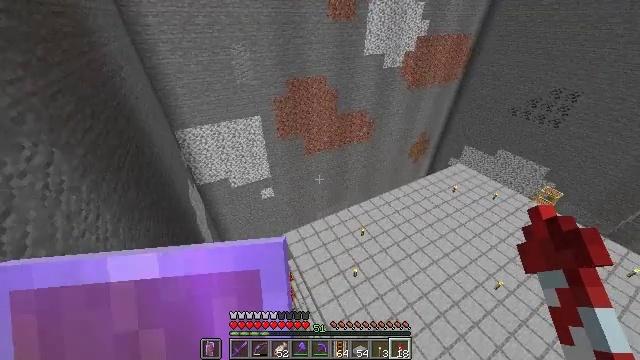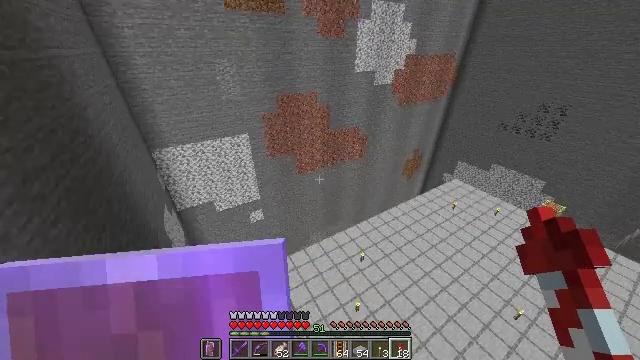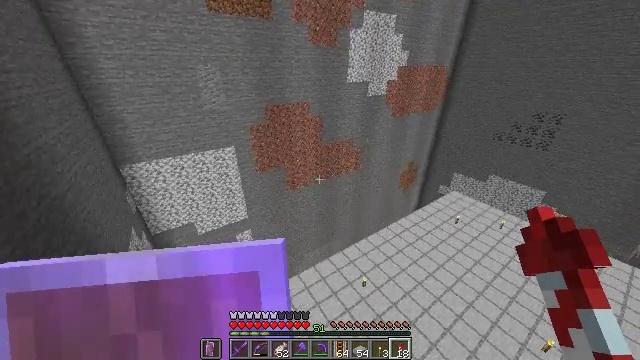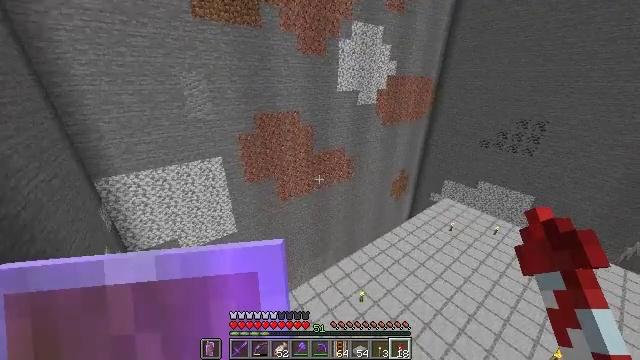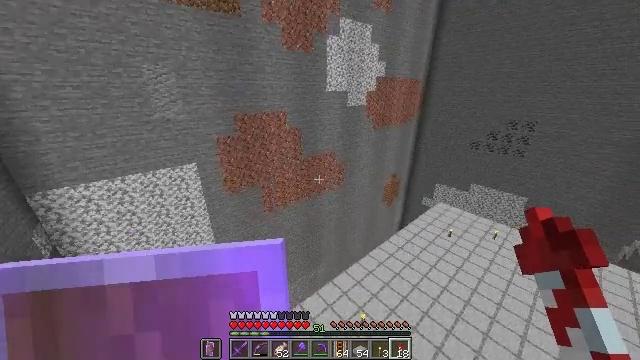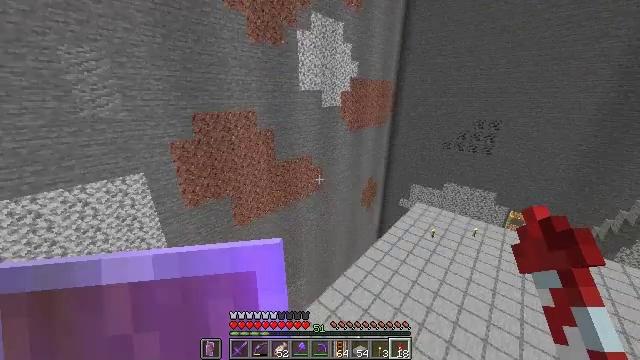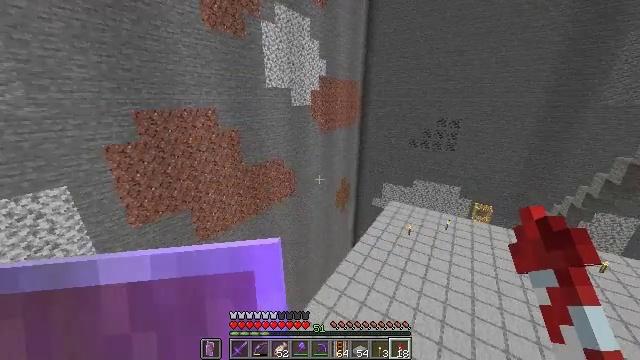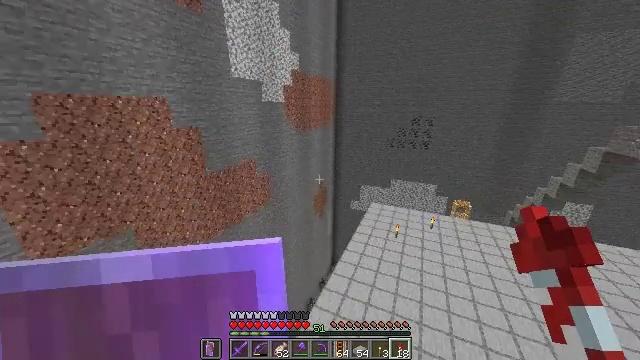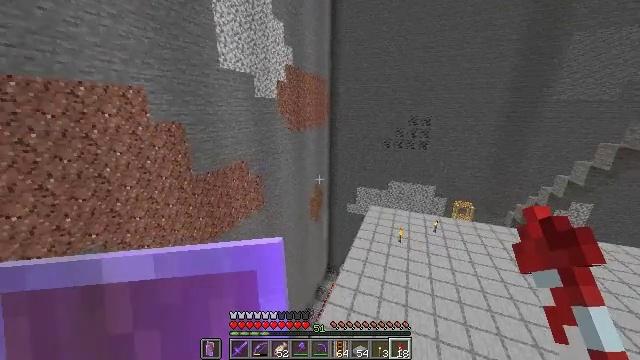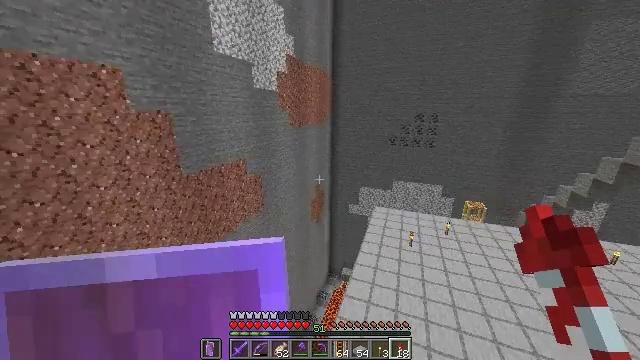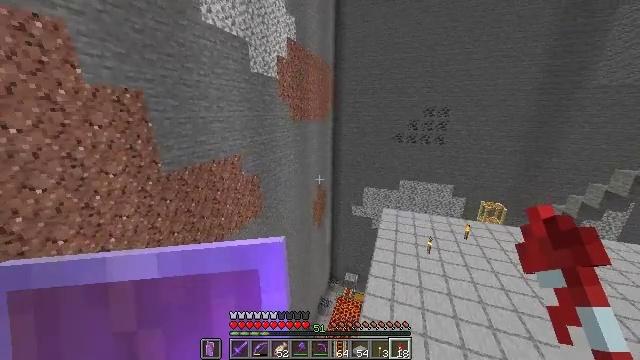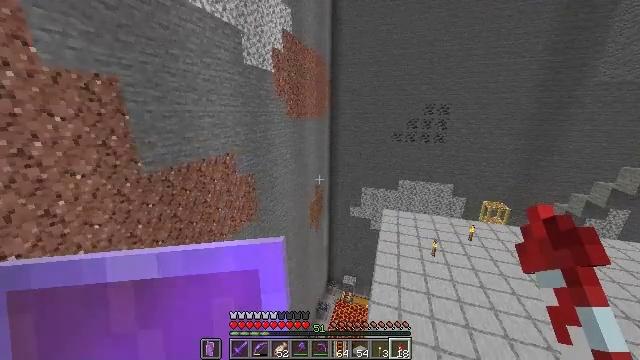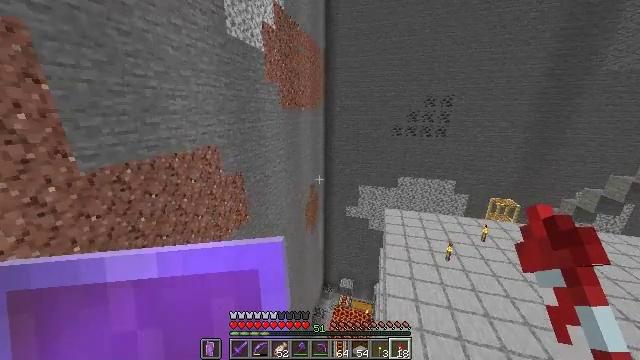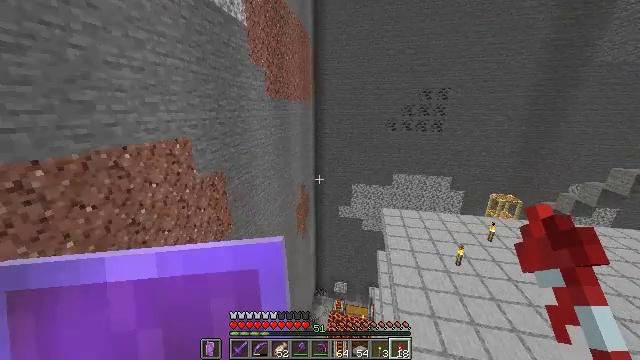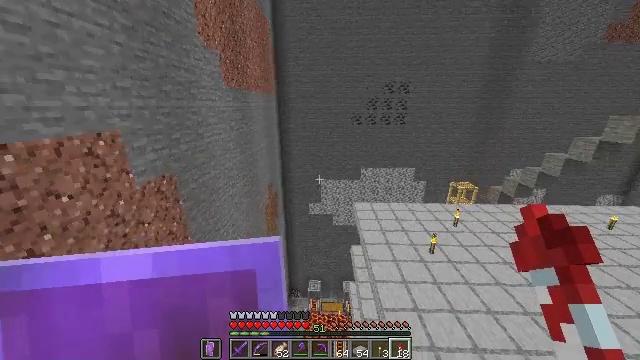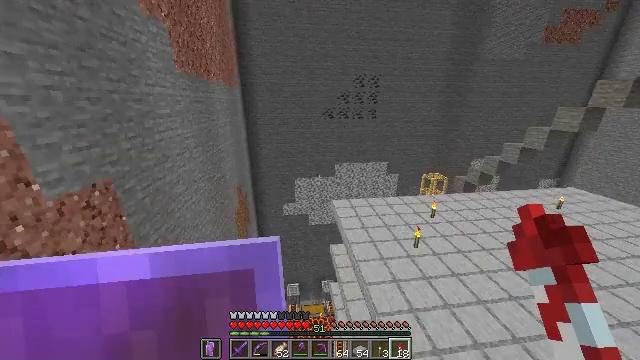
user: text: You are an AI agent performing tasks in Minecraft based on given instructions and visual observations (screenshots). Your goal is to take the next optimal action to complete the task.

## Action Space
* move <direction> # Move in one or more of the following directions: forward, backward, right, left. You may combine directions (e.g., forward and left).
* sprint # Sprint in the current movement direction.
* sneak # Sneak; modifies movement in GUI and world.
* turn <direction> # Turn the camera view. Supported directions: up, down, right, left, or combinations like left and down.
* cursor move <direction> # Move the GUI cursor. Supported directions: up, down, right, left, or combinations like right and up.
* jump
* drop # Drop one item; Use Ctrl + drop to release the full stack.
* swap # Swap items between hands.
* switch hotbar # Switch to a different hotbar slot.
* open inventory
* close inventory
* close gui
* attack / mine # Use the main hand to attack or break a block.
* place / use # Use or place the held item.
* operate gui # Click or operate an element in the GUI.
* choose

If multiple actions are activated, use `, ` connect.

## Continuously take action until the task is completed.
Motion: motion action
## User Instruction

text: Combat the slime.
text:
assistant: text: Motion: move forward, sprint, turn right and up
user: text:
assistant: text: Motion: move forward, sprint, turn right and up
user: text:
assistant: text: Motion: move forward, sprint, turn right and up
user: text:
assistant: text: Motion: move forward, sprint, turn right and up
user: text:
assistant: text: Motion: move forward, sprint, turn right and up
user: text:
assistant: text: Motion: move forward, sprint, turn right and up
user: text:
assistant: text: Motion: move forward, sprint, turn right and up
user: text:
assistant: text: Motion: move forward, sprint, turn right
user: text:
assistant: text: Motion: move forward, sprint
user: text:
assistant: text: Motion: move forward, sprint, turn right
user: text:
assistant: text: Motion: move forward, sprint, turn right
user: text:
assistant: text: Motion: move forward, sprint, turn right
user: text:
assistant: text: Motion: move forward, sprint, turn right
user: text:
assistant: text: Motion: move forward, sprint, turn right
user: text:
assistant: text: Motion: move forward, sprint, turn right
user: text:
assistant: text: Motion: move forward, sprint, turn right
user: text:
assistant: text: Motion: move forward, sprint, turn right
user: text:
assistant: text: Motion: move forward, sprint
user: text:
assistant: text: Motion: move forward, sprint
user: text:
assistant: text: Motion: move forward, sprint
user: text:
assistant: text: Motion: move forward, sprint, turn right
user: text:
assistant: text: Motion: move forward, sprint, turn right and down
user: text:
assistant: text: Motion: sprint, turn right and down
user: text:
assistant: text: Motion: sprint, turn right and down
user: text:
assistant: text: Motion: turn right and down
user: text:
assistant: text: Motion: turn right and down
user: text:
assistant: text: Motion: turn right
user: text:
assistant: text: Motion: no_op
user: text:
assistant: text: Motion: no_op
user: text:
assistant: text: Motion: turn right